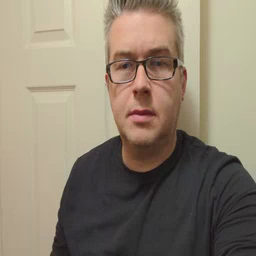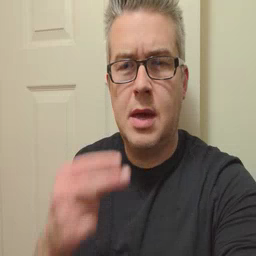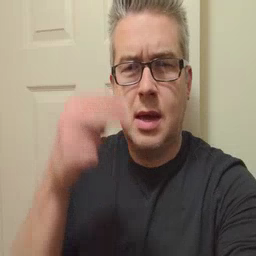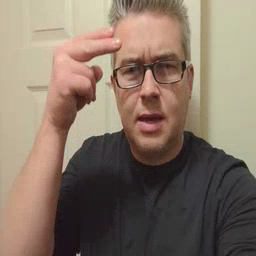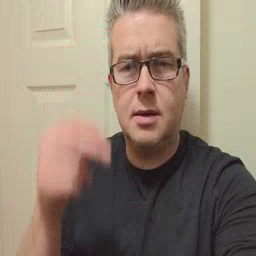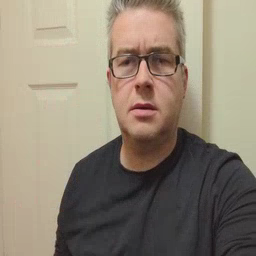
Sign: high